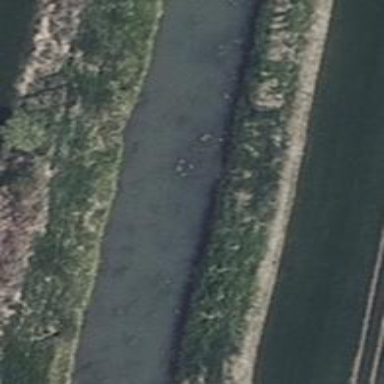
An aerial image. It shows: Canal.